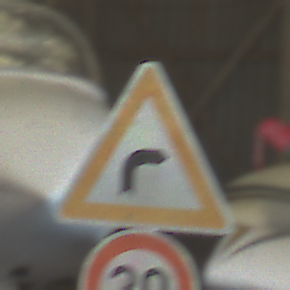
Verkehrszeichen: KurveRechts
Zusatzzeichen unten: Geschwindigkeit30
Umgebung: Indoor, Urban
Tageszeit: Midday
Wetter: NotSpecified
Licht: Natural
Jahreszeit: NotSpecified
Kontrast: MediumContrast